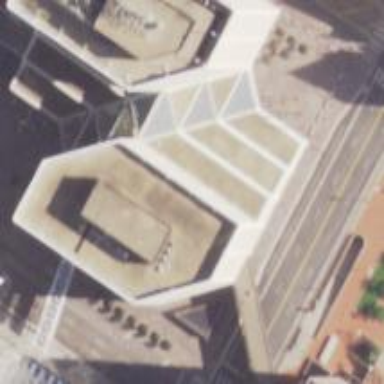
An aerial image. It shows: Part of building.